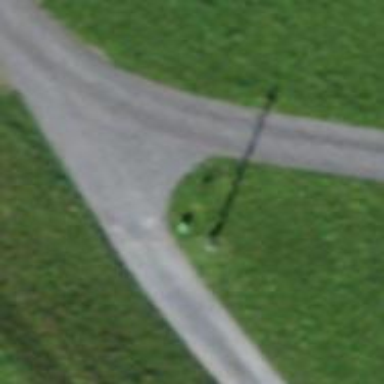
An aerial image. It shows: Guidepost providing information.